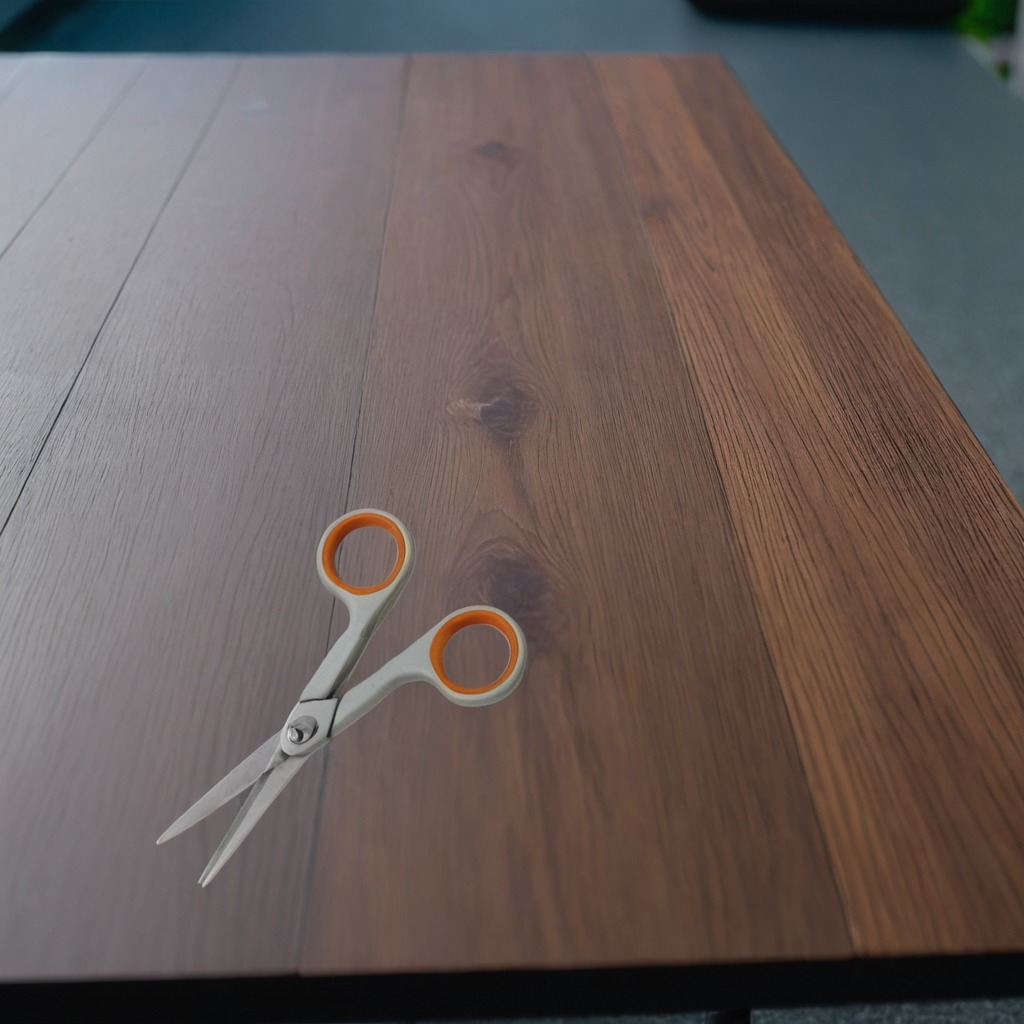
A scissor is lying on the table.